Question: I have to add multiple date field using add more image, but when i click "Date field" calender appears.
But when i add more date fields (Date 2,Date3...).Calender not appears in that date fields.
No errors throughs in firebug.
My code is here.Please refer atachment.Calender not showing in "Date 2" text field.
'''
<script>
$(function() {
$(".dp").datepicker();
});
fields = 2;
function addInput()
{
document.getElementById('text').innerHTML += "<div class='form-group' id='group_"+fields+"'><label class='col-sm-3 col-md-3 col-lg-2 control-label'>Date "+fields+":</label> <input id='date_"+fields+"' class='dp' type='text' placeholder='Date'> <input type='image' value='Remove' src='img/remove.png' onclick='removerow("+fields+");' height='25px'></div></div>";
document.getElementById('count_off').value=fields;
fields += 1;
}
</script>
<div>
<input id='date_1' class='dp' type='text' placeholder='Date'>
<a href="javascript:void(0);" id="addButton" onclick="addInput();">
<img src="img/addmore.png" width="" height="25px"></a>
</div>
<div id="text" ></div>
'''

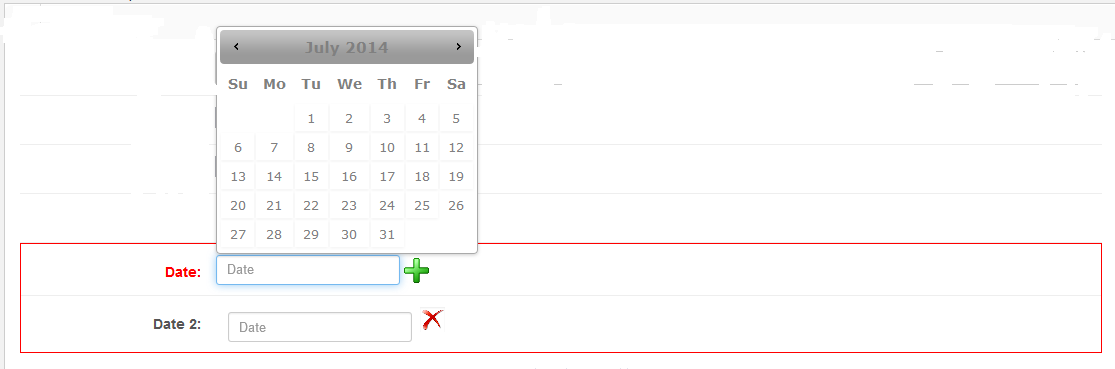
Answer: Assigning 'Id' to all the datepicker field may create problem for you to handle it.So its better to assign class and do all the stuff with help of class. I have just written code to add datepicker.
'''
$(".dp").datepicker();
$(document).on('click', '.add', function() {
var appendTxt = '<input class="dp" type="text" /><button class="add">Add</button>';
$("#container").append(appendTxt);
$(".dp").datepicker();
});
'''
HTML is
'''
<div id="container">
<input class="dp" type="text"></input><button class="add">Add</button>
</div>
'''
<URL>